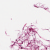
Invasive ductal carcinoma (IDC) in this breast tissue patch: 0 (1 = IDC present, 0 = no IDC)